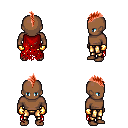
a pixel art fantasy rpg character, male body template, human, dark skin, red tattered cape, gold greaves, red mohawk hairstyle, gold gloves, four views (front, back, left, right), 2x2 character sprite sheet, small pixel art, hard edges, no anti-aliasing